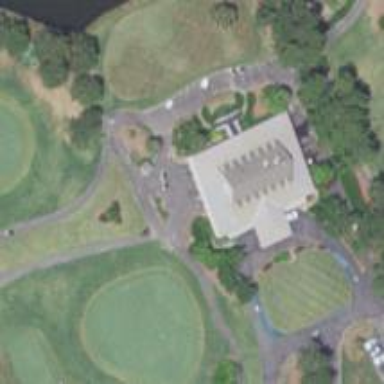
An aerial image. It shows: Golf course.